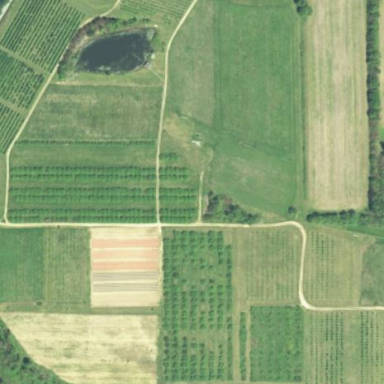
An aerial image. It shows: Orchard.